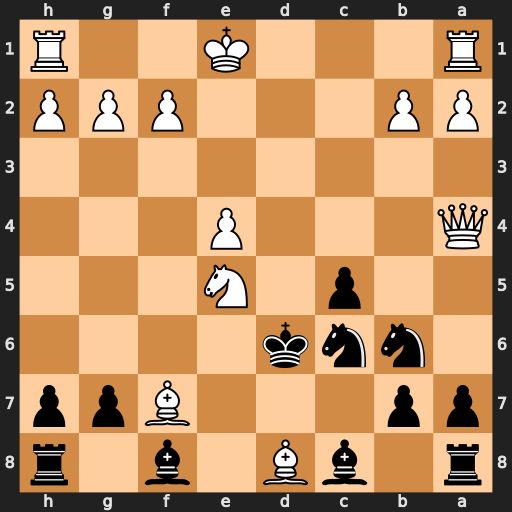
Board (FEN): r1bB1b1r/pp3Bpp/1nnk4/2p1N3/Q3P3/8/PP3PPP/R3K2R
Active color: b
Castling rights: KQ
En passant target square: -
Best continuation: Nxa4 O-O-O+ Nd4